Question: I have a layout where I need to show a webview on part of the screen. I've set the layout up and in the Graphical Layout in Eclipse, it does look as I want to, like this (logo and heading blacked out):

However when I open this layout in the simulator or on a Phone it shows the WebView as a full screen. How do I make a layout like this? Any help is much appreciated!
Here's my XML:
'''
<?xml version="1.0" encoding="utf-8"?>
<LinearLayout xmlns:android="http://schemas.android.com/apk/res/android"
style="@style/Theme.KB_default"
android:layout_width="fill_parent"
android:layout_height="fill_parent"
android:orientation="vertical" >
<RelativeLayout
android:layout_width="fill_parent"
android:layout_height="wrap_content"
android:background="@drawable/header_background_shape" >
<TextView
android:id="@+id/heading"
style="@style/Theme.KB_header"
android:layout_width="wrap_content"
android:layout_centerHorizontal="true"
android:text="@string/app_name" >
</TextView>
<ImageView
android:id="@+id/imageViewPadlock"
android:layout_width="wrap_content"
android:layout_height="wrap_content"
android:layout_alignParentLeft="true"
android:layout_centerVertical="true"
android:layout_marginLeft="10dp"
android:contentDescription="@string/global_secure_connection"
android:src="@drawable/padlock" />
</RelativeLayout>
<View
android:layout_width="fill_parent"
android:layout_height="1dip"
android:background="@color/black" >
</View>
<LinearLayout
android:layout_width="fill_parent"
android:layout_height="0dp"
android:layout_weight="0.41"
android:orientation="vertical" >
<WebView
android:id="@+id/webview"
android:layout_width="fill_parent"
android:layout_height="fill_parent" />
</LinearLayout>
<LinearLayout
android:layout_width="wrap_content"
android:layout_height="wrap_content"
android:orientation="vertical" >
<ImageView
android:id="@+id/imageView1"
android:layout_width="40dp"
android:layout_height="20dp"
android:layout_marginBottom="5dp"
android:layout_marginLeft="15dp"
android:contentDescription="@string/global_logo"
android:scaleType="fitXY"
android:src="@drawable/logo_transparrent_notext" />
</LinearLayout>
</LinearLayout>
'''
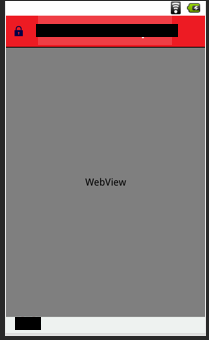
Answer: Well I seem to be the stupidist guy alive. My layout worked but I forgot to add " setContentView(xml.file);" so it never loaded the XML... Stupid